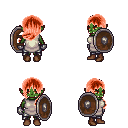
a pixel art fantasy rpg character, female body template, orc, green skin, white tunic, metal pants, red left-swept hairstyle, metal gloves, brown shoes, shield, four views (front, back, left, right), 2x2 character sprite sheet, small pixel art, hard edges, no anti-aliasing